Field crop: tomato
Growth stage: 1
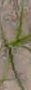
Species: cyperus